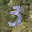
Label: 3